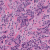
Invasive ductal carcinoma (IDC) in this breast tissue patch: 0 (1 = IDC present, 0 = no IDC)